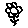
Label: flower